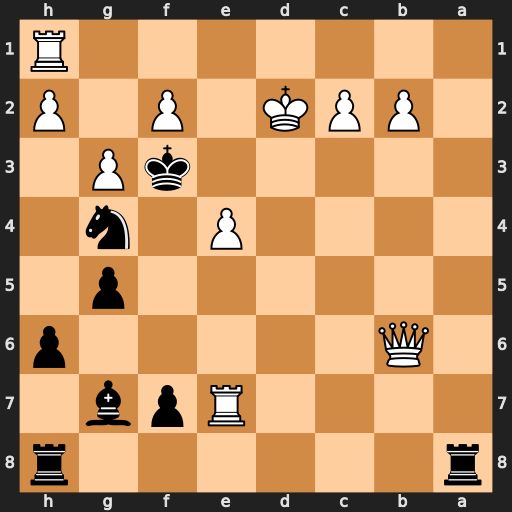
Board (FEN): r6r/4Rpb1/1Q5p/6p1/4P1n1/5kP1/1PPK1P1P/7R
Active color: b
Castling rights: -
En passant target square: -
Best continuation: Rhd8+ Qxd8 Rxd8+